Question: I've been trying to get a query which would allow me to put all music genres of an event (Link table) in a single row but I have been quite unsuccessful so far; it constantly returns 2 rows with the same information about the event in each but changing the music genre entries at the LEFT JOIN. Here's my query:
'''
SELECT
events.*
, music_genres_link.*
FROM events
LEFT JOIN music_genres_link
ON events.id = music_genres_link.event_id
WHERE events.id=1
ORDER BY date DESC
'''
And here's what it returns:

How do I get these two rows together in a single one? I need both the genre_title and genre_id columns.
I'd like to get the whole event row and left join all the music genres found on the link table to the left of the result, as such:
[event result] [music_genre_1 (id, title)] [music_genre_2 (id, title)] etc
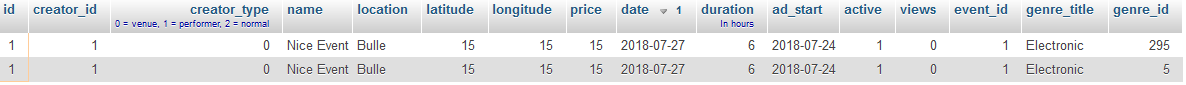
Answer: I suspect you just want 'group_concat()':
'''
SELECT e.*, GROUP_CONCAT(mgl.genre_title) as genres
FROM events e LEFT JOIN
music_genres_link mgl
ON e.id = mgl.event_id
WHERE e.id = 1
GROUP BY e.id;
'''
This assumes that you want the 'genre_title' only. If you want the 'genre_id', then you can add another column.